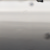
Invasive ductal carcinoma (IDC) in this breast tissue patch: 0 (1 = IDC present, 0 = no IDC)